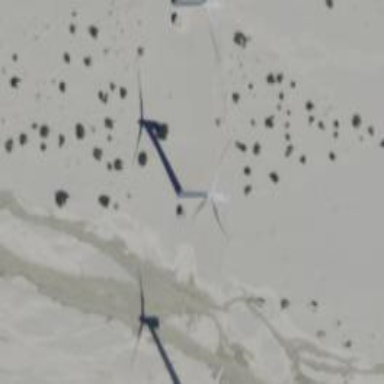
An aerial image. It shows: Wind generator powered by horizontal axis wind turbine.